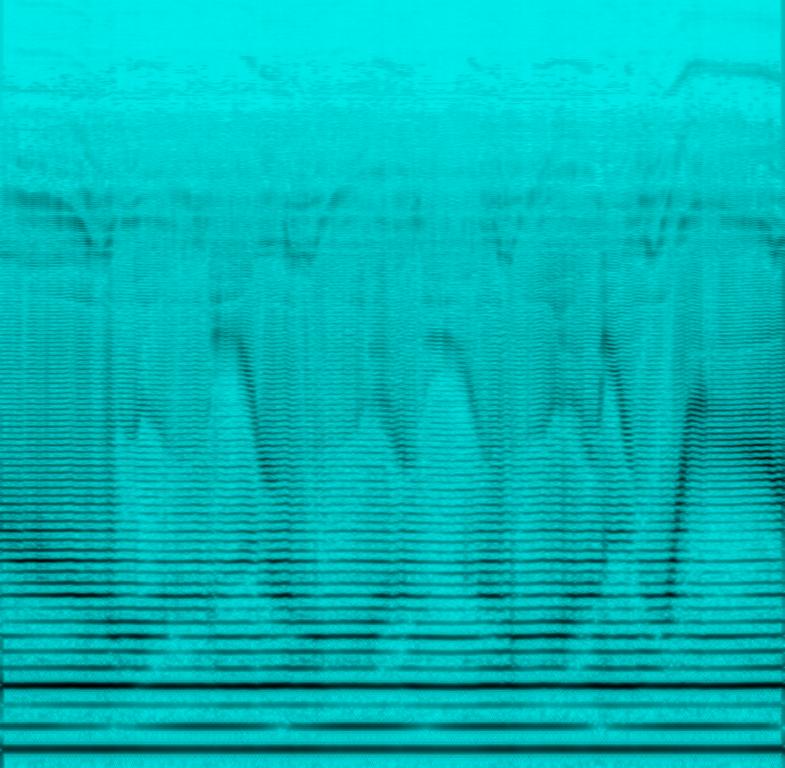
The low quality recording features a loud didgeridoo modulating low tone. It is in mono and it sounds buzzy and kind of weird.